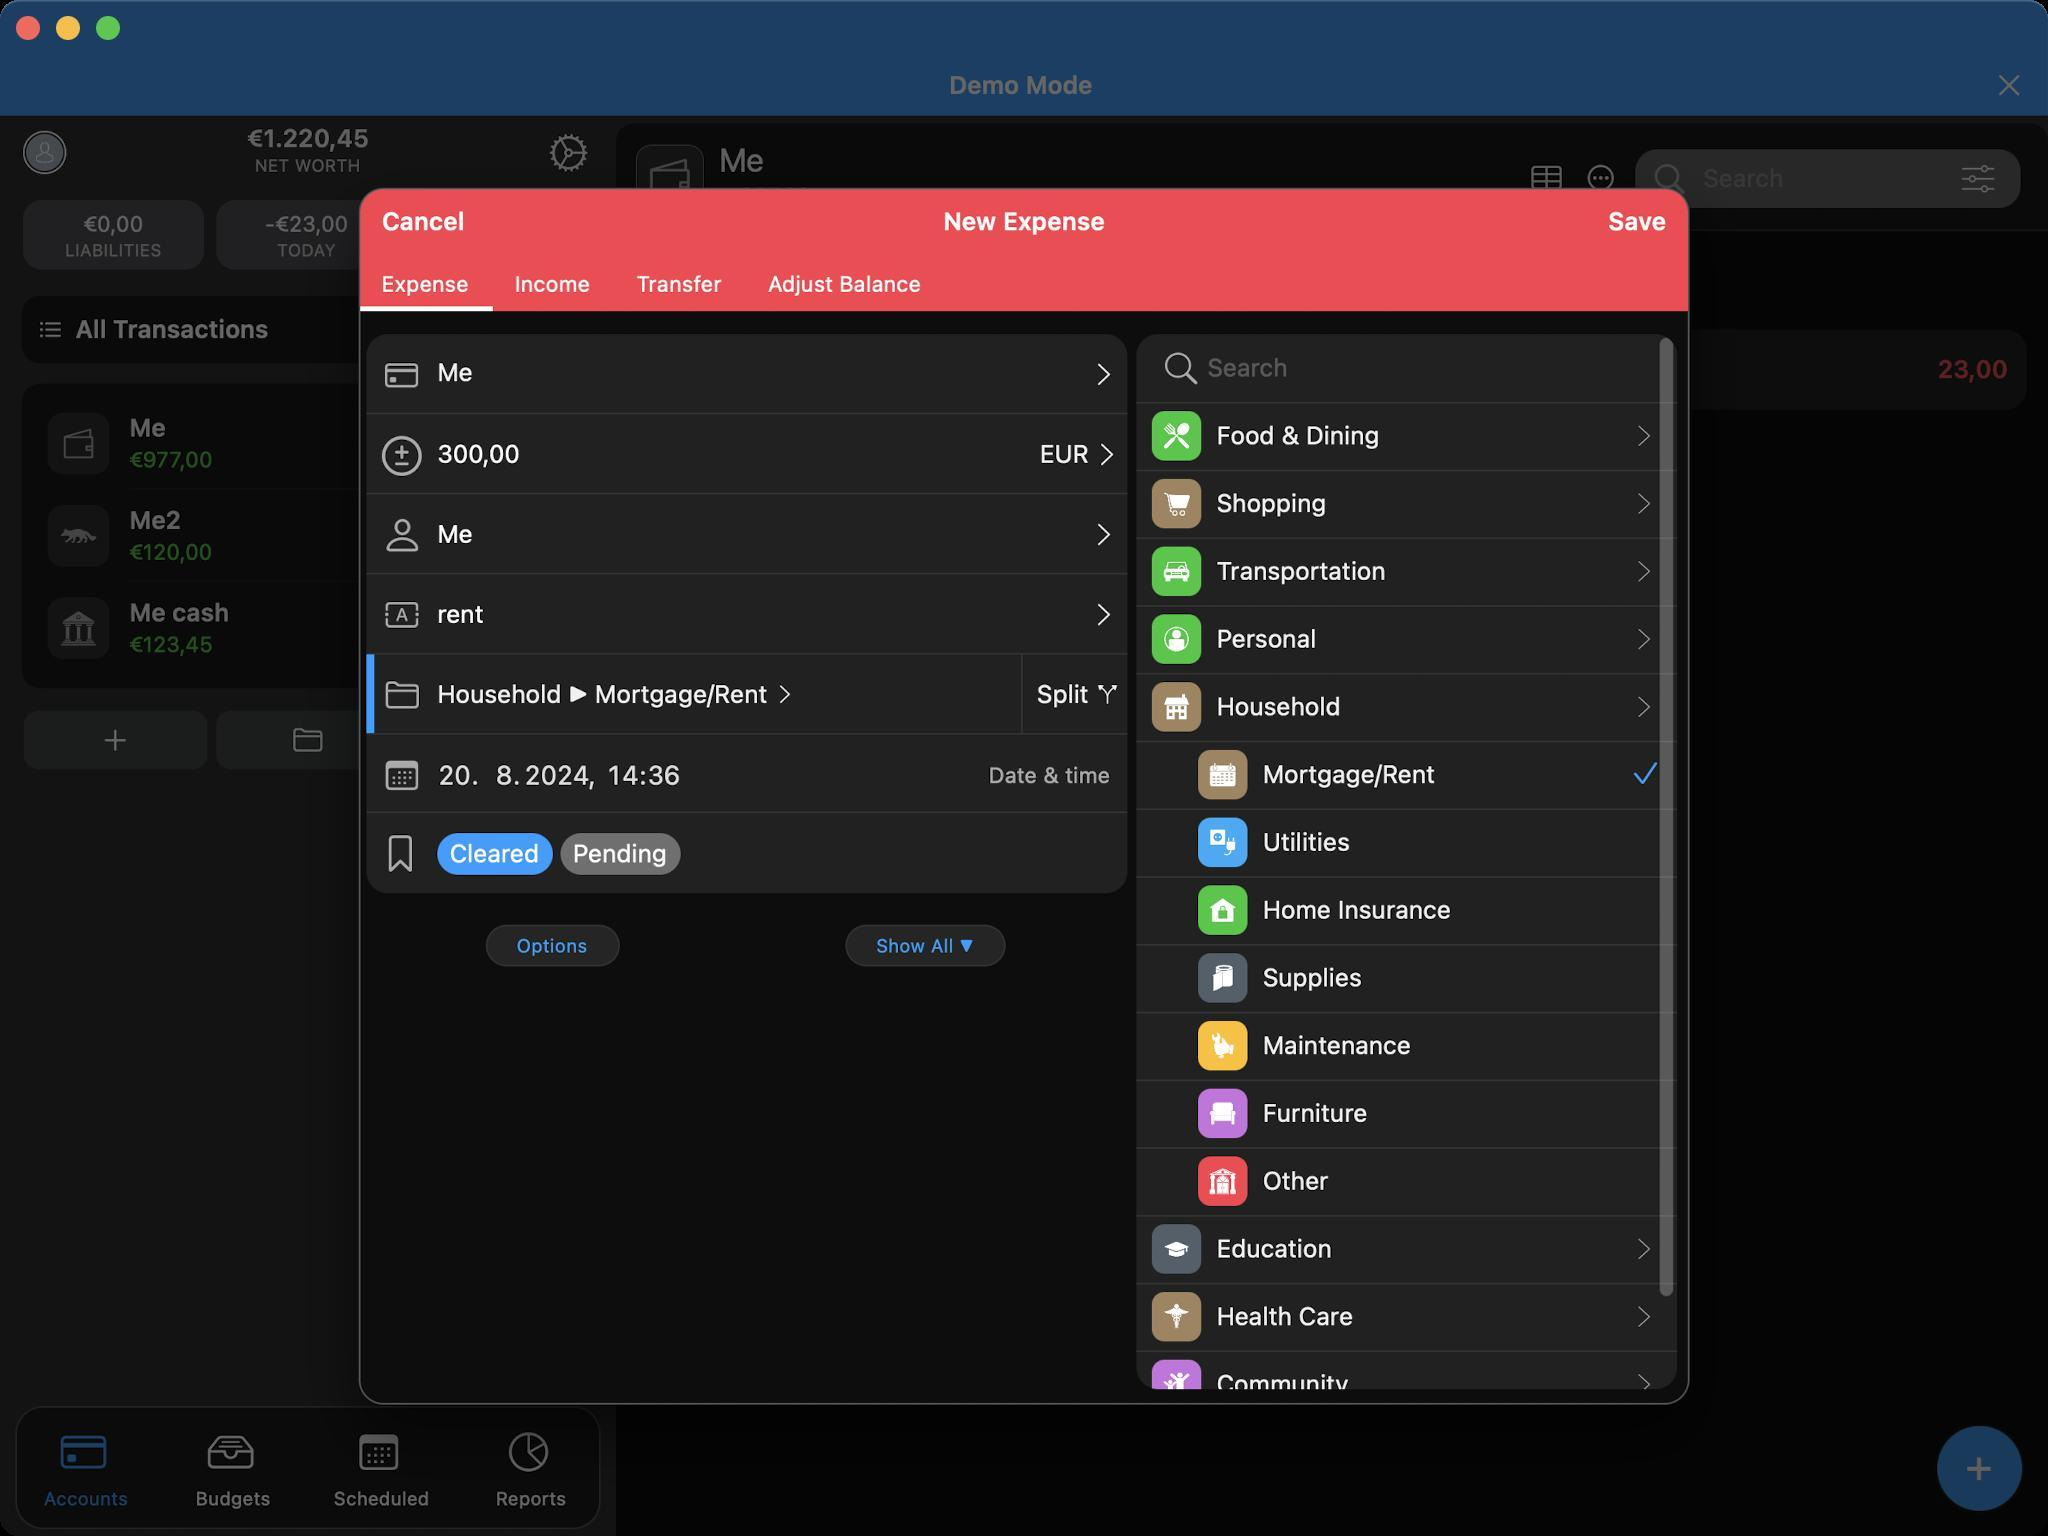
Accessibility tree:
{"name": "MoneyWiz", "role": "AXWindow", "description": null, "role_description": "standard window", "value": null, "position": "352.00;95.00", "size": "1024;768", "children": [{"name": null, "role": "AXGroup", "description": null, "role_description": "group", "value": null, "position": "0.00;0.00", "size": "1024;768", "children": [{"name": null, "role": "AXGroup", "description": null, "role_description": "group", "value": null, "position": "0.00;0.00", "size": "1024;768", "children": [{"name": null, "role": "AXGroup", "description": null, "role_description": "group", "value": null, "position": "179.41;93.94", "size": "665;608", "children": [{"name": null, "role": "AXButton", "description": "Back", "role_description": "button", "value": null, "position": "179.41;93.94", "size": "69;34", "children": []}, {"name": null, "role": "AXStaticText", "description": "New Expense", "role_description": "text", "value": null, "position": "248.71;93.94", "size": "527;34", "children": []}, {"name": null, "role": "AXButton", "description": "Done", "role_description": "button", "value": null, "position": "694.93;93.94", "size": "150;34", "children": []}, {"name": null, "role": "AXButton", "description": "Expense", "role_description": "button", "value": null, "position": "179.41;127.82", "size": "67;28", "children": []}, {"name": null, "role": "AXButton", "description": "Income", "role_description": "button", "value": null, "position": "246.08;127.82", "size": "61;28", "children": []}, {"name": null, "role": "AXButton", "description": "Transfer", "role_description": "button", "value": null, "position": "306.86;127.82", "size": "66;28", "children": []}, {"name": null, "role": "AXButton", "description": "Adjust Balance", "role_description": "button", "value": null, "position": "372.67;127.82", "size": "100;28", "children": []}, {"name": null, "role": "AXButton", "description": "Me", "role_description": "button", "value": null, "position": "218.68;166.32", "size": "302;40", "children": []}, {"name": null, "role": "AXButton", "description": "Forward", "role_description": "button", "value": null, "position": "532.84;167.09", "size": "31;40", "children": []}, {"name": null, "role": "AXGroup", "description": null, "role_description": "group", "value": null, "position": "183.26;207.13", "size": "380;40", "children": [{"name": null, "role": "AXTextField", "description": null, "role_description": "text field", "value": "300,00", "position": "218.68;207.13", "size": "265;40", "children": []}, {"name": null, "role": "AXButton", "description": "EUR", "role_description": "button", "value": null, "position": "494.34;207.13", "size": "69;40", "children": []}]}, {"name": null, "role": "AXTextField", "description": null, "role_description": "text field", "value": "Me", "position": "218.68;247.17", "size": "319;40", "children": []}, {"name": null, "role": "AXButton", "description": "Forward", "role_description": "button", "value": null, "position": "532.84;247.17", "size": "31;40", "children": []}, {"name": null, "role": "AXTextField", "description": null, "role_description": "text field", "value": "rent", "position": "218.68;287.21", "size": "319;40", "children": []}, {"name": null, "role": "AXButton", "description": "Forward", "role_description": "button", "value": null, "position": "532.84;287.21", "size": "31;40", "children": []}, {"name": null, "role": "AXButton", "description": "Household ▶︎ Mortgage/Rent", "role_description": "button", "value": null, "position": "218.68;327.25", "size": "166;40", "children": []}, {"name": null, "role": "AXButton", "description": "Forward", "role_description": "button", "value": null, "position": "384.23;327.25", "size": "19;40", "children": []}, {"name": null, "role": "AXButton", "description": "Split", "role_description": "button", "value": null, "position": "518.21;327.25", "size": "26;40", "children": []}, {"name": null, "role": "AXButton", "description": "arrow.branch", "role_description": "button", "value": null, "position": "544.39;327.25", "size": "19;40", "children": []}, {"name": null, "role": "AXStaticText", "description": "Date & time", "role_description": "text", "value": null, "position": "494.34;367.29", "size": "61;40", "children": []}, {"name": null, "role": "AXGroup", "description": null, "role_description": "group", "value": null, "position": "218.68;379.61", "size": "122;15", "children": [{"name": null, "role": "AXPopUpButton", "description": "20. August 2024", "role_description": "date time area", "value": null, "position": "218.68;379.61", "size": "122;15", "children": []}]}, {"name": null, "role": "AXGroup", "description": null, "role_description": "group", "value": null, "position": "218.68;406.56", "size": "337;40", "children": [{"name": null, "role": "AXGroup", "description": null, "role_description": "group", "value": null, "position": "218.68;416.57", "size": "122;21", "children": [{"name": null, "role": "AXButton", "description": "Cleared", "role_description": "button", "value": null, "position": "218.68;416.57", "size": "58;21", "children": []}, {"name": null, "role": "AXButton", "description": "Pending", "role_description": "button", "value": null, "position": "280.28;416.57", "size": "60;21", "children": []}]}]}, {"name": null, "role": "AXButton", "description": "Options", "role_description": "button", "value": null, "position": "242.93;462.38", "size": "67;21", "children": []}, {"name": null, "role": "AXButton", "description": "Show All ▼", "role_description": "button", "value": null, "position": "422.73;462.38", "size": "80;21", "children": []}, {"name": null, "role": "AXStaticText", "description": "No data", "role_description": "text", "value": null, "position": "567.49;167.09", "size": "270;527", "children": []}, {"name": null, "role": "AXGroup", "description": null, "role_description": "table", "value": null, "position": "568.26;167.09", "size": "270;527", "children": [{"name": null, "role": "AXTextField", "description": null, "role_description": "text field", "value": "", "position": "603.68;167.09", "size": "224;34", "children": []}, {"name": null, "role": "AXGroup", "description": null, "role_description": "group", "value": "", "position": "568.26;200.97", "size": "270;34", "children": [{"name": null, "role": "AXStaticText", "description": "Food & Dining", "role_description": "text", "value": "", "position": "568.26;200.97", "size": "270;34", "children": []}, {"name": null, "role": "AXButton", "description": "Forward", "role_description": "button", "value": null, "position": "787.71;184.03", "size": "68;68", "children": []}]}, {"name": null, "role": "AXGroup", "description": null, "role_description": "group", "value": "", "position": "568.26;234.85", "size": "270;34", "children": [{"name": null, "role": "AXStaticText", "description": "Shopping", "role_description": "text", "value": "", "position": "568.26;234.85", "size": "270;34", "children": []}, {"name": null, "role": "AXButton", "description": "Forward", "role_description": "button", "value": null, "position": "787.71;217.91", "size": "68;68", "children": []}]}, {"name": null, "role": "AXGroup", "description": null, "role_description": "group", "value": "", "position": "568.26;268.73", "size": "270;34", "children": [{"name": null, "role": "AXStaticText", "description": "Transportation", "role_description": "text", "value": "", "position": "568.26;268.73", "size": "270;34", "children": []}, {"name": null, "role": "AXButton", "description": "Forward", "role_description": "button", "value": null, "position": "787.71;251.79", "size": "68;68", "children": []}]}, {"name": null, "role": "AXGroup", "description": null, "role_description": "group", "value": "", "position": "568.26;302.61", "size": "270;34", "children": [{"name": null, "role": "AXStaticText", "description": "Personal", "role_description": "text", "value": "", "position": "568.26;302.61", "size": "270;34", "children": []}, {"name": null, "role": "AXButton", "description": "Forward", "role_description": "button", "value": null, "position": "787.71;285.67", "size": "68;68", "children": []}]}, {"name": null, "role": "AXGroup", "description": null, "role_description": "group", "value": "", "position": "568.26;336.49", "size": "270;34", "children": [{"name": null, "role": "AXStaticText", "description": "Household", "role_description": "text", "value": "", "position": "568.26;336.49", "size": "270;34", "children": []}, {"name": null, "role": "AXButton", "description": "Forward", "role_description": "button", "value": null, "position": "787.71;319.55", "size": "68;68", "children": []}]}, {"name": null, "role": "AXGroup", "description": null, "role_description": "group", "value": "", "position": "568.26;370.37", "size": "270;34", "children": [{"name": null, "role": "AXStaticText", "description": "Mortgage/Rent", "role_description": "text", "value": "", "position": "568.26;370.37", "size": "270;34", "children": []}]}, {"name": null, "role": "AXGroup", "description": null, "role_description": "group", "value": "", "position": "568.26;404.25", "size": "270;34", "children": [{"name": null, "role": "AXStaticText", "description": "Utilities", "role_description": "text", "value": "", "position": "568.26;404.25", "size": "270;34", "children": []}]}, {"name": null, "role": "AXGroup", "description": null, "role_description": "group", "value": "", "position": "568.26;438.13", "size": "270;34", "children": [{"name": null, "role": "AXStaticText", "description": "Home Insurance", "role_description": "text", "value": "", "position": "568.26;438.13", "size": "270;34", "children": []}]}, {"name": null, "role": "AXGroup", "description": null, "role_description": "group", "value": "", "position": "568.26;472.01", "size": "270;34", "children": [{"name": null, "role": "AXStaticText", "description": "Supplies", "role_description": "text", "value": "", "position": "568.26;472.01", "size": "270;34", "children": []}]}, {"name": null, "role": "AXGroup", "description": null, "role_description": "group", "value": "", "position": "568.26;505.89", "size": "270;34", "children": [{"name": null, "role": "AXStaticText", "description": "Maintenance", "role_description": "text", "value": "", "position": "568.26;505.89", "size": "270;34", "children": []}]}, {"name": null, "role": "AXGroup", "description": null, "role_description": "group", "value": "", "position": "568.26;539.77", "size": "270;34", "children": [{"name": null, "role": "AXStaticText", "description": "Furniture", "role_description": "text", "value": "", "position": "568.26;539.77", "size": "270;34", "children": []}]}, {"name": null, "role": "AXGroup", "description": null, "role_description": "group", "value": "", "position": "568.26;573.65", "size": "270;34", "children": [{"name": null, "role": "AXStaticText", "description": "Other", "role_description": "text", "value": "", "position": "568.26;573.65", "size": "270;34", "children": []}]}, {"name": null, "role": "AXGroup", "description": null, "role_description": "group", "value": "", "position": "568.26;607.53", "size": "270;34", "children": [{"name": null, "role": "AXStaticText", "description": "Education", "role_description": "text", "value": "", "position": "568.26;607.53", "size": "270;34", "children": []}, {"name": null, "role": "AXButton", "description": "Forward", "role_description": "button", "value": null, "position": "787.71;590.59", "size": "68;68", "children": []}]}, {"name": null, "role": "AXGroup", "description": null, "role_description": "group", "value": "", "position": "568.26;641.41", "size": "270;34", "children": [{"name": null, "role": "AXStaticText", "description": "Health Care", "role_description": "text", "value": "", "position": "568.26;641.41", "size": "270;34", "children": []}, {"name": null, "role": "AXButton", "description": "Forward", "role_description": "button", "value": null, "position": "787.71;624.47", "size": "68;68", "children": []}]}, {"name": null, "role": "AXGroup", "description": null, "role_description": "group", "value": "", "position": "568.26;675.29", "size": "270;34", "children": [{"name": null, "role": "AXStaticText", "description": "Community", "role_description": "text", "value": "", "position": "568.26;675.29", "size": "270;34", "children": []}, {"name": null, "role": "AXButton", "description": "Forward", "role_description": "button", "value": null, "position": "787.71;658.35", "size": "68;68", "children": []}]}]}]}]}]}, {"name": null, "role": "AXButton", "description": null, "role_description": "close button", "value": null, "position": "7.00;6.00", "size": "14;16", "children": []}, {"name": null, "role": "AXButton", "description": null, "role_description": "full screen button", "value": null, "position": "47.00;6.00", "size": "14;16", "children": [{"name": null, "role": "AXGroup", "description": null, "role_description": "group", "value": null, "position": "47.00;6.00", "size": "14;16", "children": [{"name": null, "role": "AXGroup", "description": null, "role_description": "group", "value": null, "position": "47.00;6.00", "size": "14;16", "children": []}]}]}, {"name": null, "role": "AXButton", "description": null, "role_description": "minimize button", "value": null, "position": "27.00;6.00", "size": "14;16", "children": []}]}